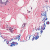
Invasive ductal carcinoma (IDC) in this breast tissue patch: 0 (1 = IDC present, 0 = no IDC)